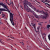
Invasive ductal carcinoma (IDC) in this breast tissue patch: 0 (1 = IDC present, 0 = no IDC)